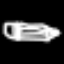
Label: pencil